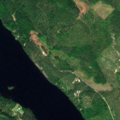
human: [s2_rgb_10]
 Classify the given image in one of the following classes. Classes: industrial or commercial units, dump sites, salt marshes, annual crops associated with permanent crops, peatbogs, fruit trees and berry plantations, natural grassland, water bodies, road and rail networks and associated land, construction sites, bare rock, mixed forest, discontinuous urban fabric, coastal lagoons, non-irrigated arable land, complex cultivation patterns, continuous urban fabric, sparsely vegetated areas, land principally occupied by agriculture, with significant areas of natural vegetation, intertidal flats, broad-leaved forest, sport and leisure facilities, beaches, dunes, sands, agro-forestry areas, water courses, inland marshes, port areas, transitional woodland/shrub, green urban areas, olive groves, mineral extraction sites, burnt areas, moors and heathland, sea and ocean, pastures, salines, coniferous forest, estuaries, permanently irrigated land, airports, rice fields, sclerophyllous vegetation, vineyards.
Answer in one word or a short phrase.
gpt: coniferous forest, mixed forest, transitional woodland/shrub, water bodies